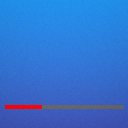
Screen state: on